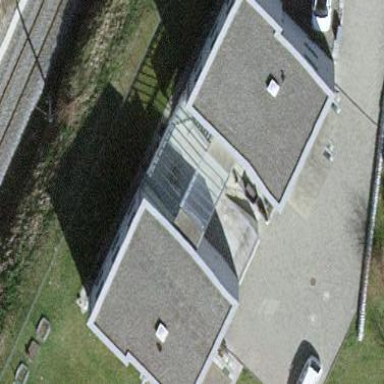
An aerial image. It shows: Terrace building.